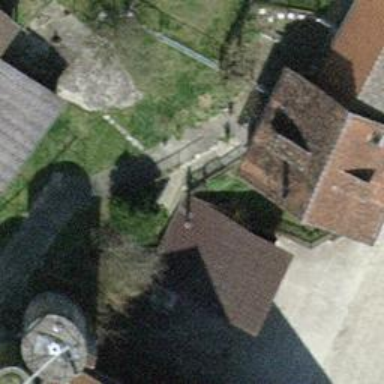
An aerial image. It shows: View of roof of building.